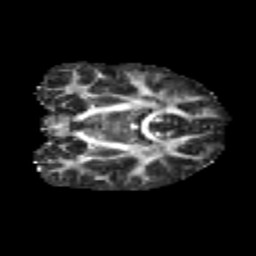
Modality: FA
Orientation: coronal
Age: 10
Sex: male
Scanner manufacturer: siemens
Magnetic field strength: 3 T
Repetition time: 3.8 s
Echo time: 0.07 s